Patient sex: M
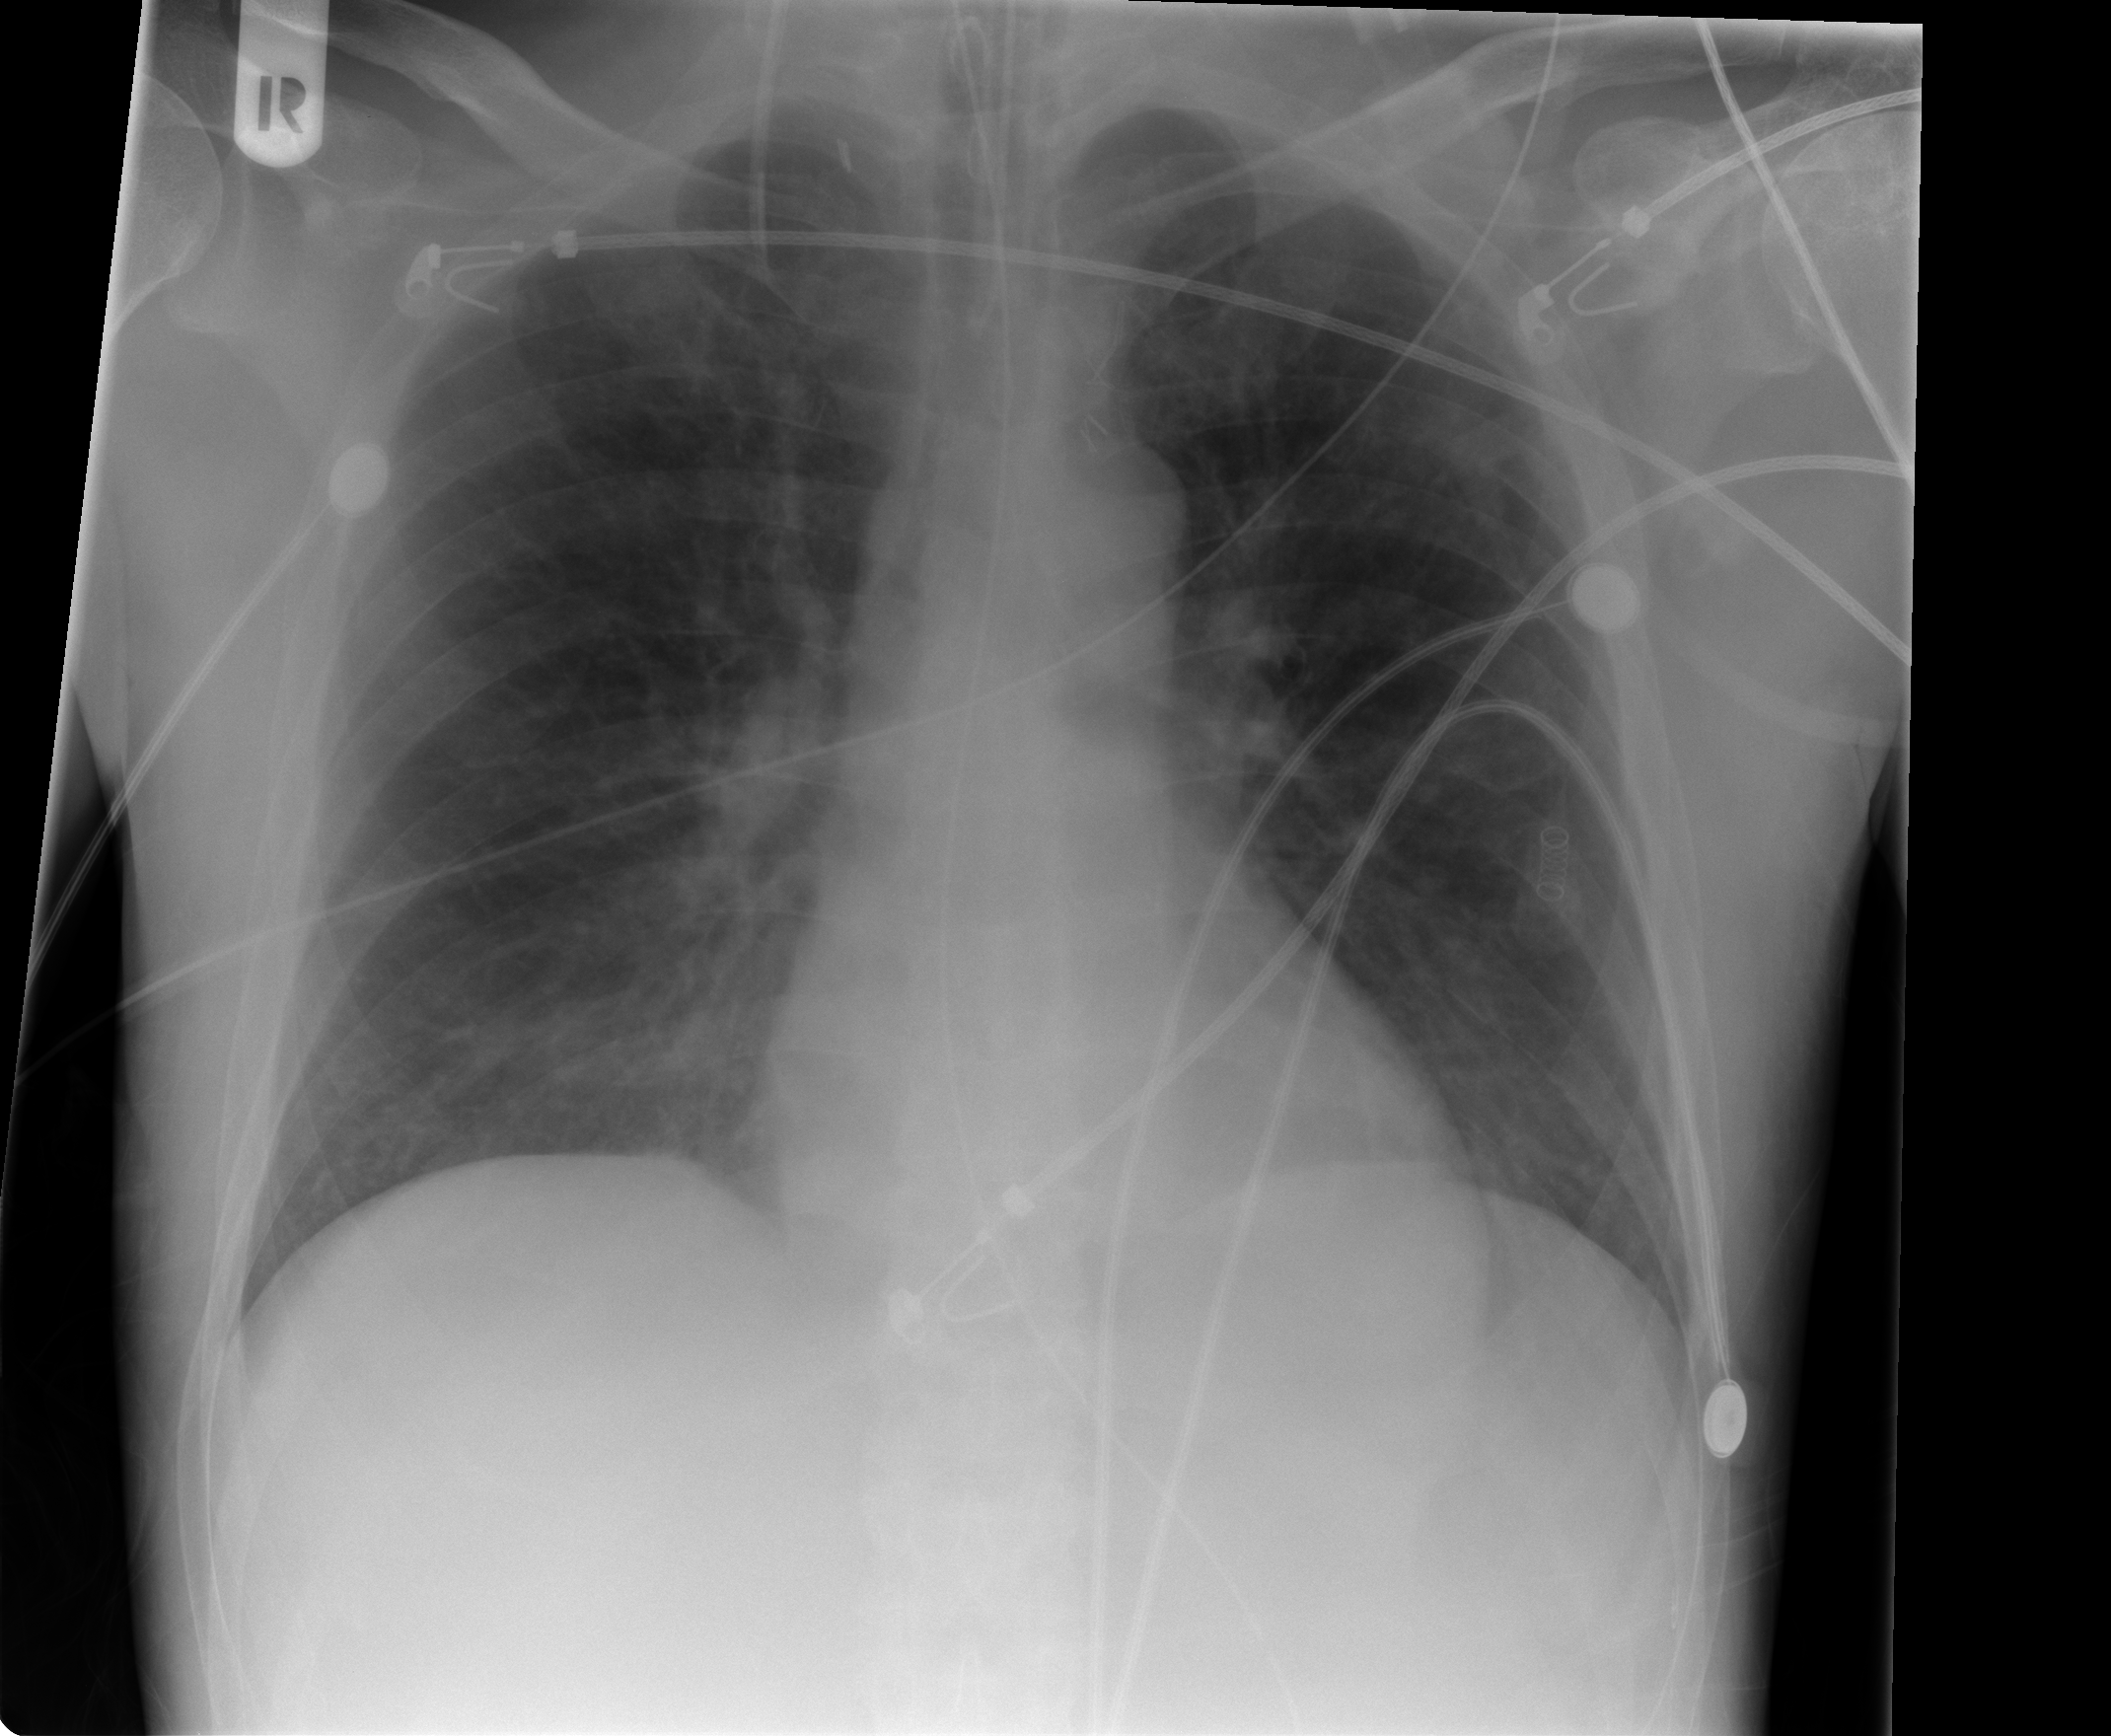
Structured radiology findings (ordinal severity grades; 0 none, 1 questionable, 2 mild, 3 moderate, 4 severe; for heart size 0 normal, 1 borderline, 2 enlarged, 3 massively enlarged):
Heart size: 0
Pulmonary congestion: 2
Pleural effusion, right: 2
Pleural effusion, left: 2
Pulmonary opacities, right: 1
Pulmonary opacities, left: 1
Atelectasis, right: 1
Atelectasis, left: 0